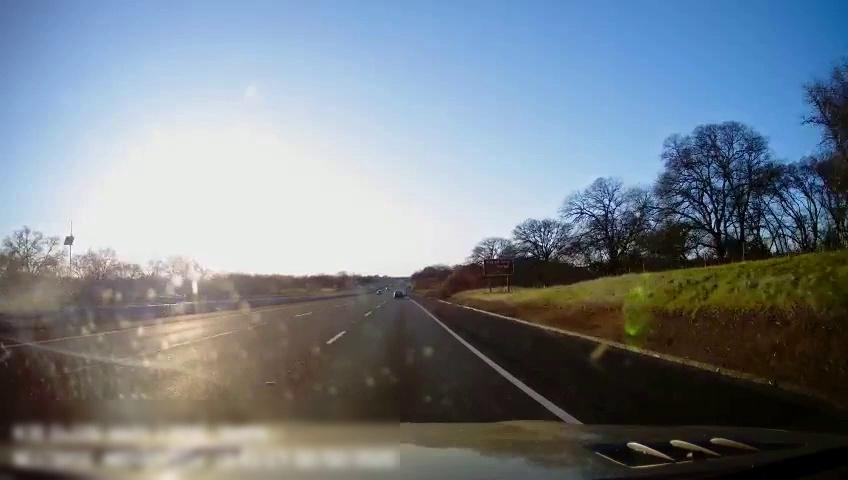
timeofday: Day
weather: Cloudy
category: Drivable Space
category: Vehicles | Car
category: Lanes | Alternate Lane
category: Lanes | Current Lane
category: Lanes | Current Lane
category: Lanes | Alternate Lane
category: Traffic | Signs